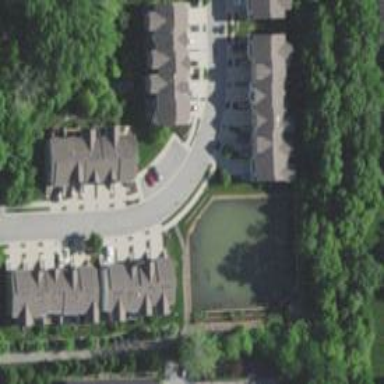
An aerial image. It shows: Residential road with asphalt surface and separate sidewalk.